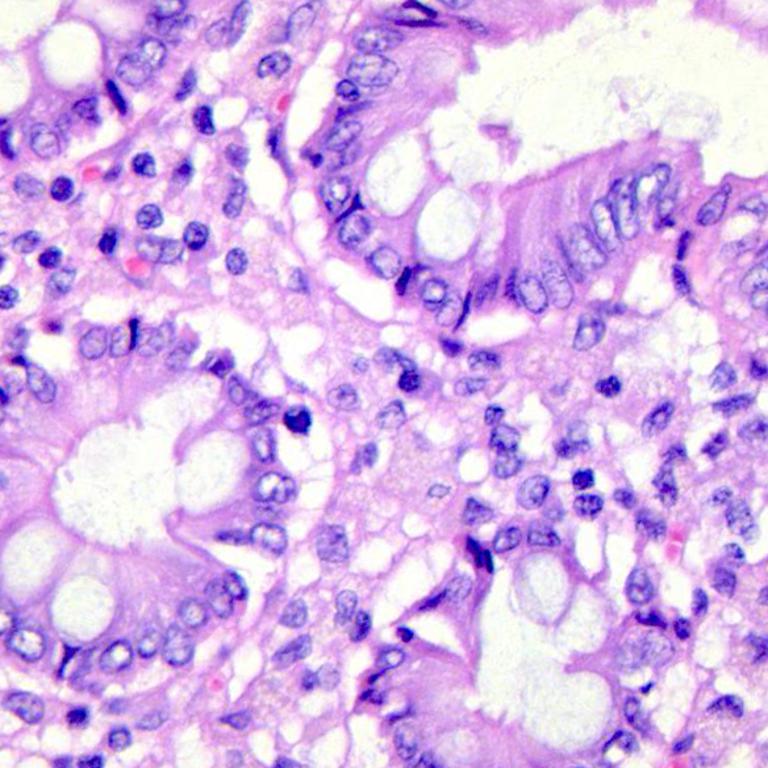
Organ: colon
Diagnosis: benign